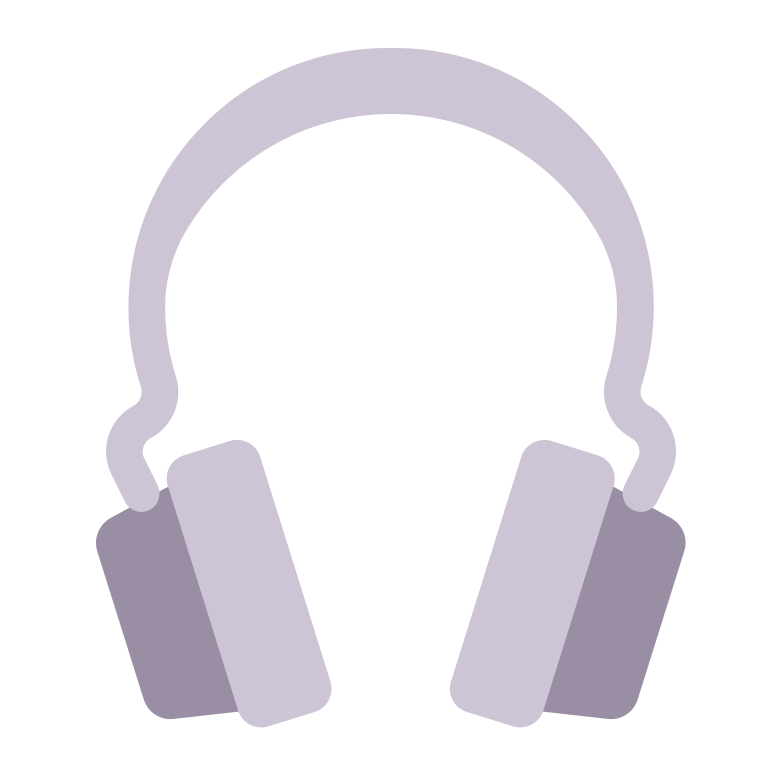
headphone flat